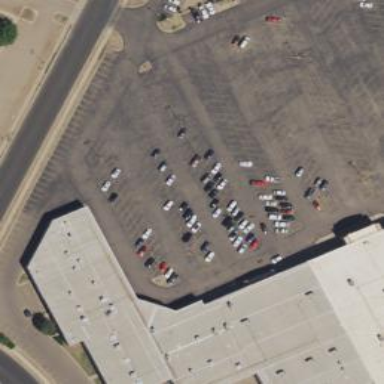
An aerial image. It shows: Parking area.